RGB frame:
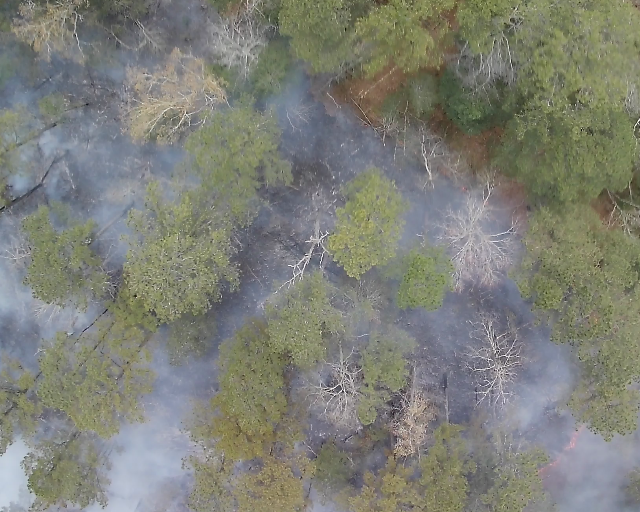
Thermal frame:
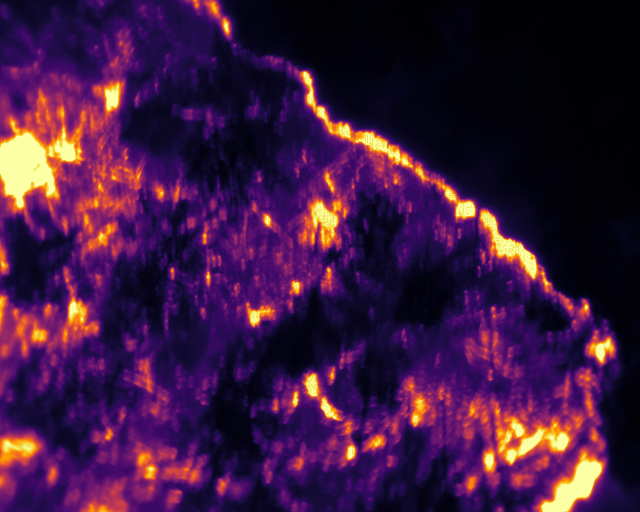
Captured: 2026-02-26 03:08:22
Pixels at or above 80 °C: 52817 (fraction of frame: 0.1612)